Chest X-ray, PA view. Patient: 36 years old, sex M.
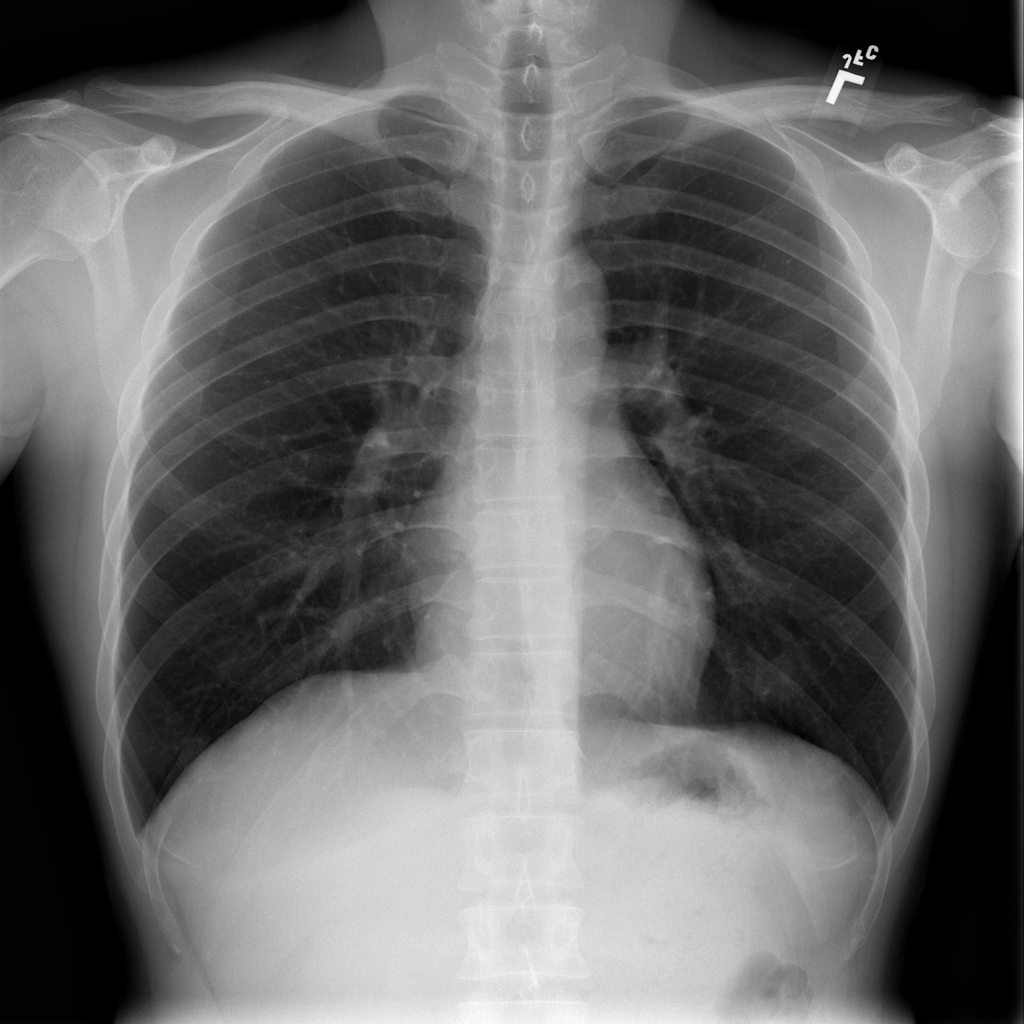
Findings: No Finding